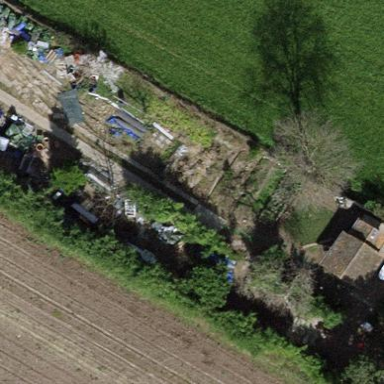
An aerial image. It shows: Allotments area.